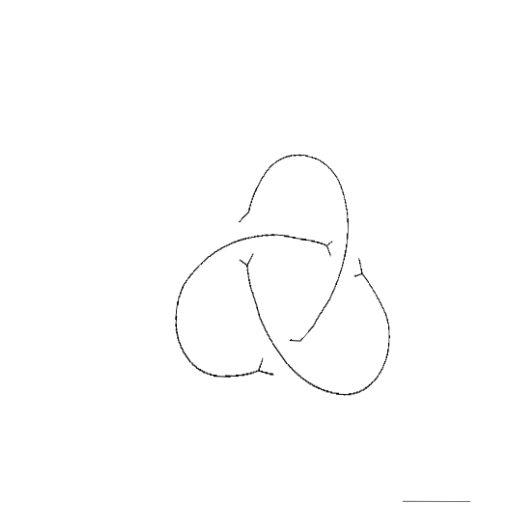
Crossing number: 3